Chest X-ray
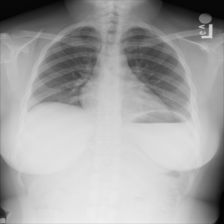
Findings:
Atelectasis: negative
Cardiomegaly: negative
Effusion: negative
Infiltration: negative
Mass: negative
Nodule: negative
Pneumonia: negative
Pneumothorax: negative
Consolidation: negative
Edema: negative
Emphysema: negative
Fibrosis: negative
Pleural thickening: negative
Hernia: negative